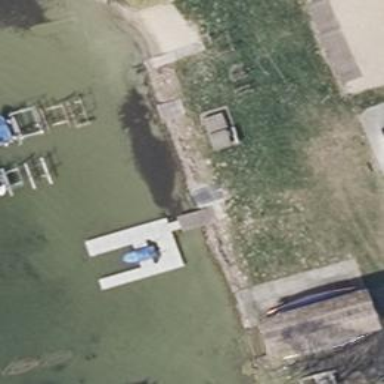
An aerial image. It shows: Man-made pier.